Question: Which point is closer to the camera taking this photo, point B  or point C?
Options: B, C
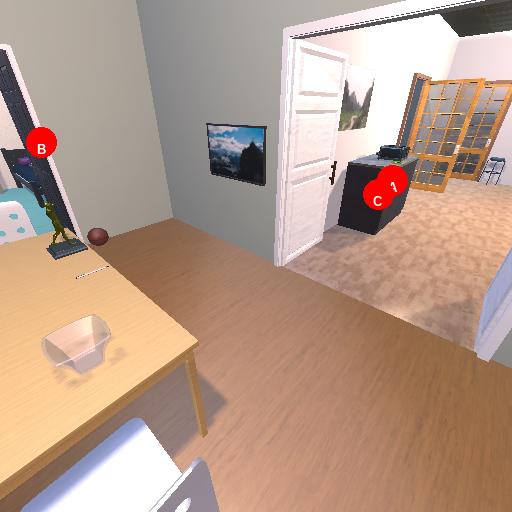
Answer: B